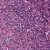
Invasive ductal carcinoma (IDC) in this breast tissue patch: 1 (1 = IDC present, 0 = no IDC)